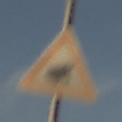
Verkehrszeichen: AmphibienwanderungLinks
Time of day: SunriseSunset
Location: Outdoor (Nature)
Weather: PartlyCloudy
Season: NotSpecified
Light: Natural